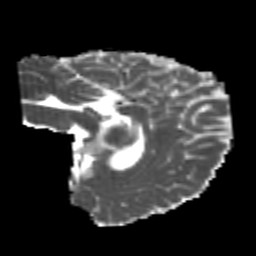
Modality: MD
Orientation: sagittal
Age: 22
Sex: female
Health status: healthy
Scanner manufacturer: philips
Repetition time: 7.384 s
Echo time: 0.08599 s